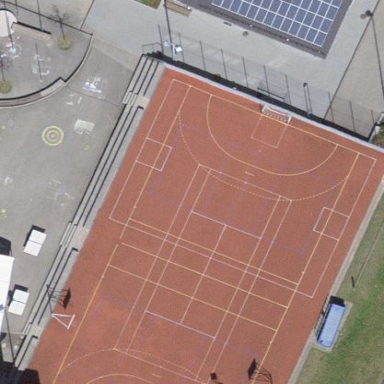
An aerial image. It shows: Multi-sport pitch for leisure and various sports activities.